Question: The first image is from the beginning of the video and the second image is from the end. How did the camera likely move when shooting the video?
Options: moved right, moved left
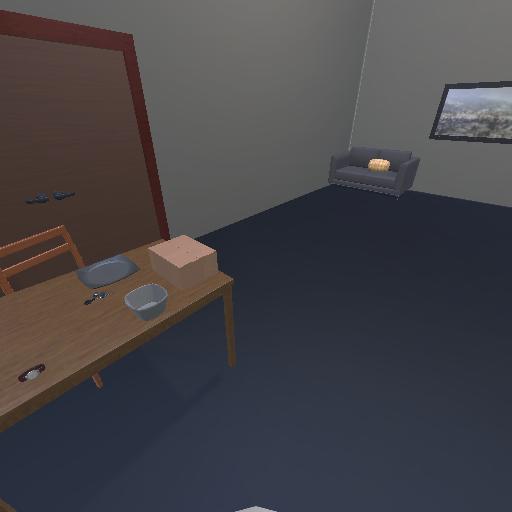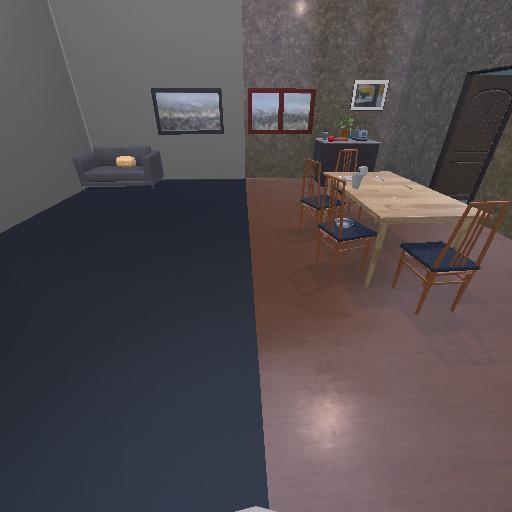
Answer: moved right